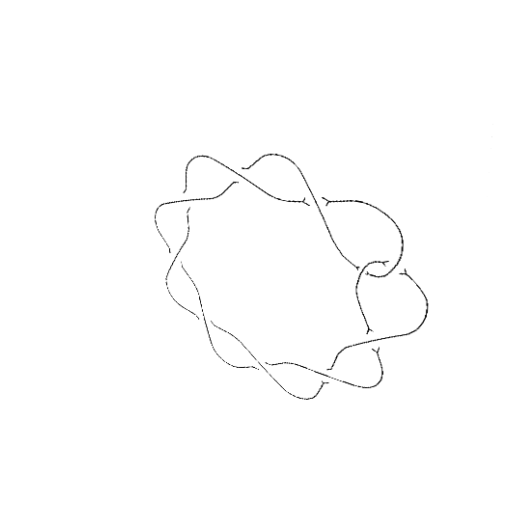
Crossing number: 10